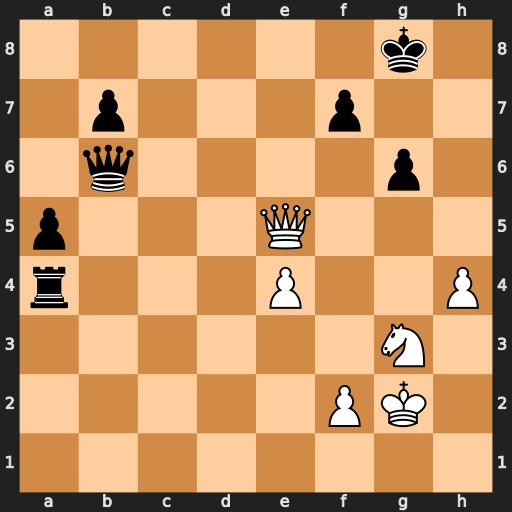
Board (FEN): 6k1/1p3p2/1q4p1/p3Q3/r3P2P/6N1/5PK1/8
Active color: w
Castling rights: -
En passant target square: -
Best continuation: Qe8+ Kg7 Qxa4